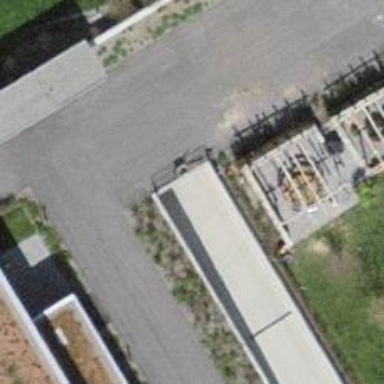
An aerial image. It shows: Parking entrance.